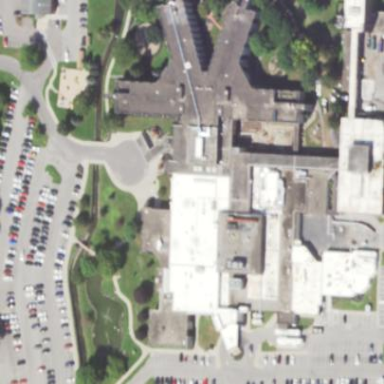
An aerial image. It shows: Hospital building.